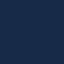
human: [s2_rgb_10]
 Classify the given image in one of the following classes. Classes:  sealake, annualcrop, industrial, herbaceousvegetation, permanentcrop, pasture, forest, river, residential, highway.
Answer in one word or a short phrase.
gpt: SeaLake